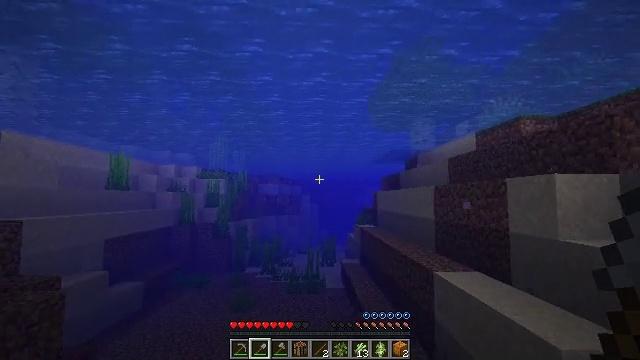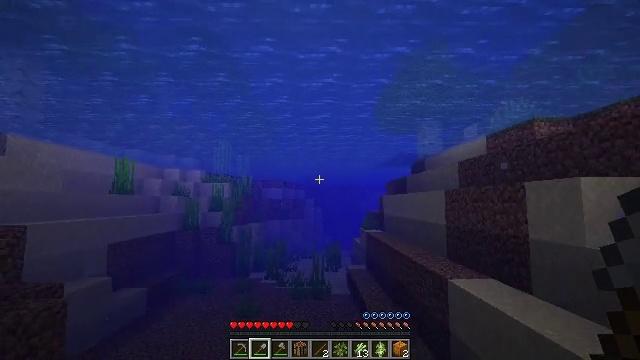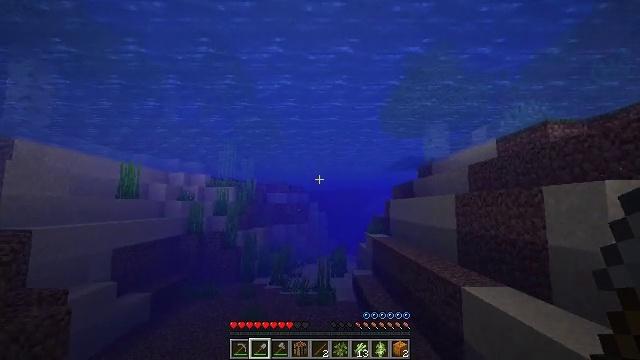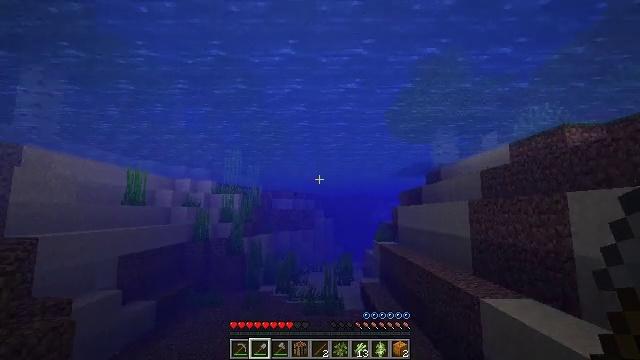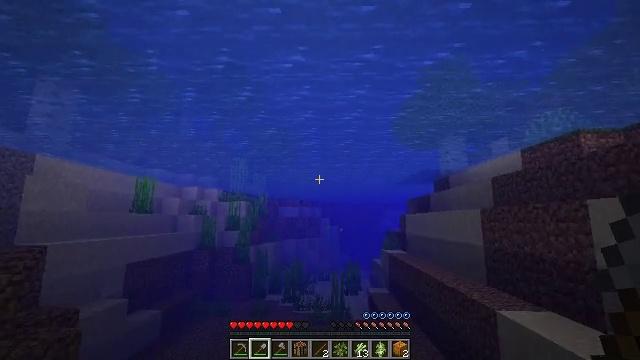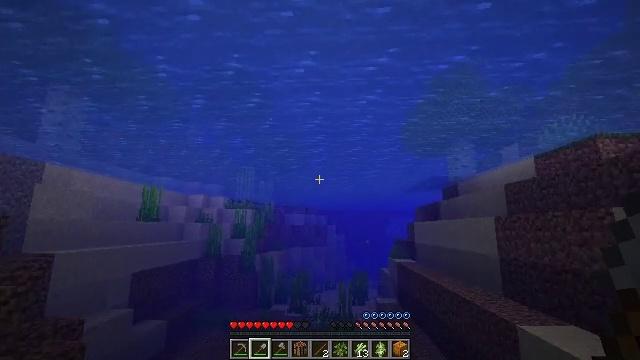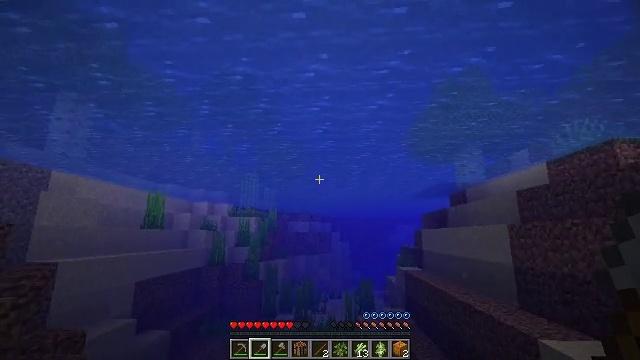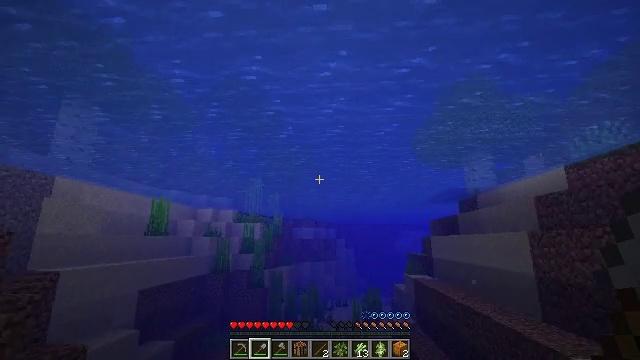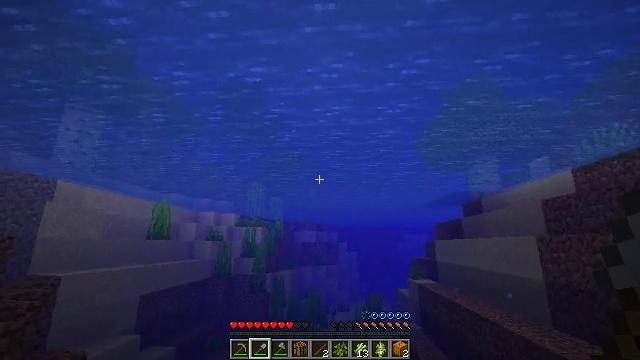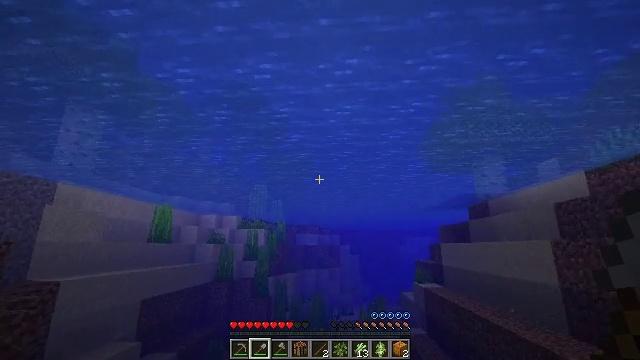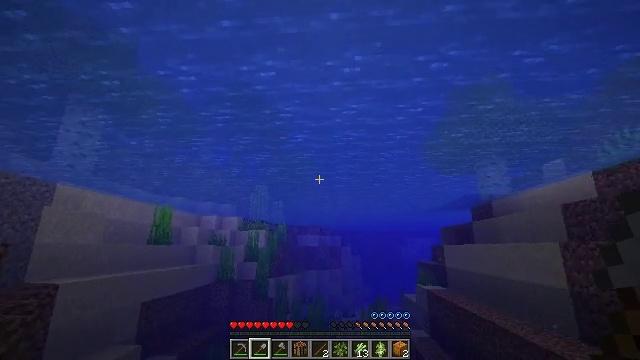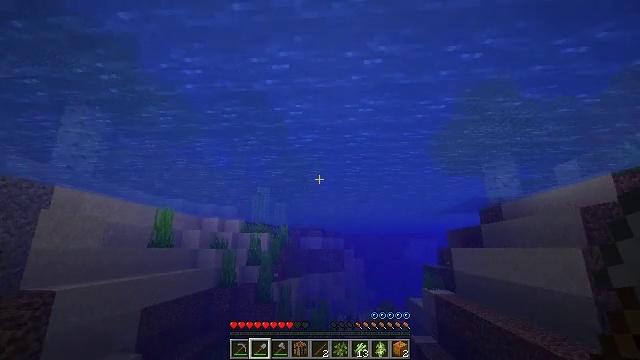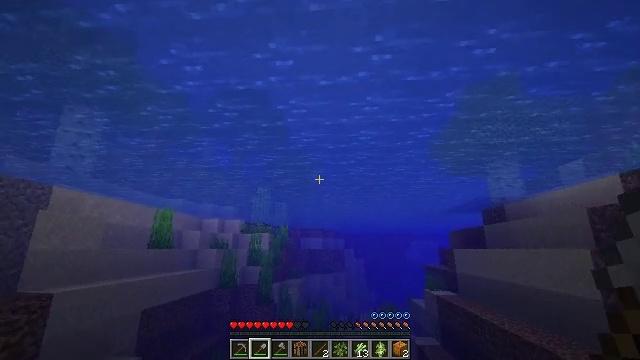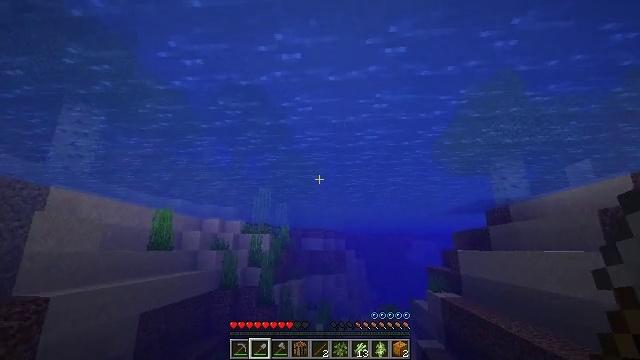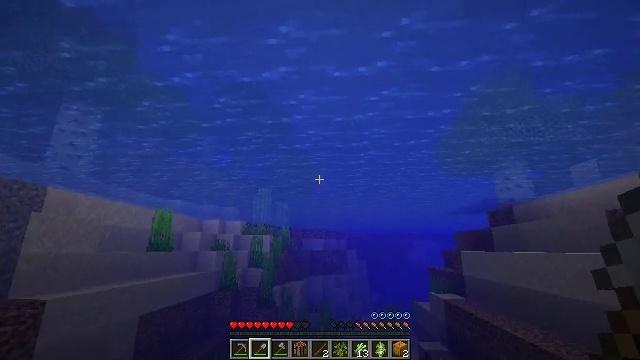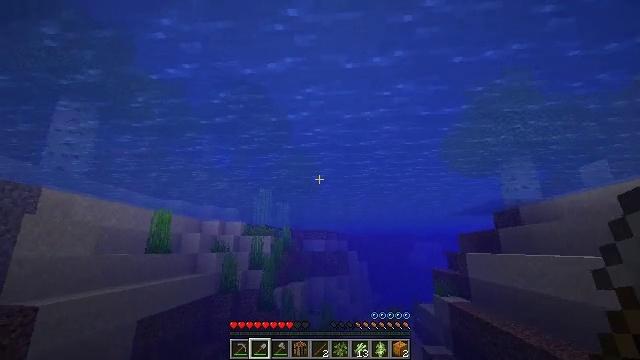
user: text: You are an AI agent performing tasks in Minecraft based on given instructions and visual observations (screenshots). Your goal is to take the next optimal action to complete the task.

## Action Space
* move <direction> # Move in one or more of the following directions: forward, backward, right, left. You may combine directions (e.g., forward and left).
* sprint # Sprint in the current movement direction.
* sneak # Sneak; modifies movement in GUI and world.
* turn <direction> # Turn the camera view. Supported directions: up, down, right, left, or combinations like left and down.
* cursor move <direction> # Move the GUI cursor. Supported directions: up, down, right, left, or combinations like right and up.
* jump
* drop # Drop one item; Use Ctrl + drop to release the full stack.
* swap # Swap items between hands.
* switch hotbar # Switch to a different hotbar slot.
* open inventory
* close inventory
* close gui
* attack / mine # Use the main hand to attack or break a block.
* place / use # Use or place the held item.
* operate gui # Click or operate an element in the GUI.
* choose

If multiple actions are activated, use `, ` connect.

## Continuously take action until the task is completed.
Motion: motion action
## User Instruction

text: Mine the sugar cane near rivers.
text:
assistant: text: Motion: move forward and move left, sprint
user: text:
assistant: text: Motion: move forward and move left, sprint
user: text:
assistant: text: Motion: move forward and move left, sprint, turn up
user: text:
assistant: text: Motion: move forward and move left, sprint, turn left and up
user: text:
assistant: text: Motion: move forward and move left, sprint, turn left and up
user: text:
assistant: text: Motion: move forward and move left, sprint, turn up
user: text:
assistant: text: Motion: move forward and move left, sprint, turn up
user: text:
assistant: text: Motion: move forward and move left, sprint
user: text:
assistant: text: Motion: move forward and move left, sprint
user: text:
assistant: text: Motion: move forward, sprint
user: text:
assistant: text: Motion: move forward, sprint
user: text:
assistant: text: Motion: move forward, sprint
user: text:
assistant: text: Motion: move forward, sprint
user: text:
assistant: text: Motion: move forward, sprint
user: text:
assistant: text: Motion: move forward, sprint
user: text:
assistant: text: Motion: move forward, sprint
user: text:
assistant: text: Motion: move forward, sprint
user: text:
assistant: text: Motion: move forward, sprint
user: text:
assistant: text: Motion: move forward, sprint
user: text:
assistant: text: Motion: move forward, sprint
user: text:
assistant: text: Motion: move forward, sprint, turn left
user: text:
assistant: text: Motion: move forward, sprint, turn left
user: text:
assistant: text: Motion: move forward, sprint, turn left
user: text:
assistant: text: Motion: move forward, sprint
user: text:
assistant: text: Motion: move forward, sprint
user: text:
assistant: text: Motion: move forward, sprint
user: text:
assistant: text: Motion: move forward
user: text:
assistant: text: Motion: no_op
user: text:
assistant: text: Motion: no_op
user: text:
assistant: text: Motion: no_op